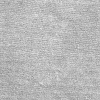
Atmospheric dust classification: not_dusty